RGB frame:
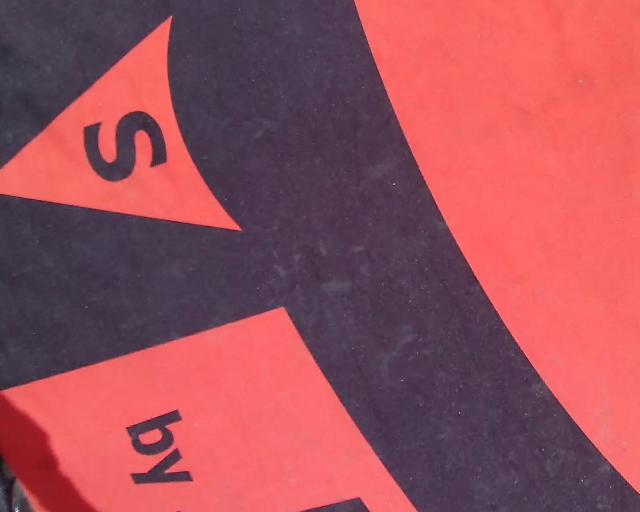
Thermal frame:
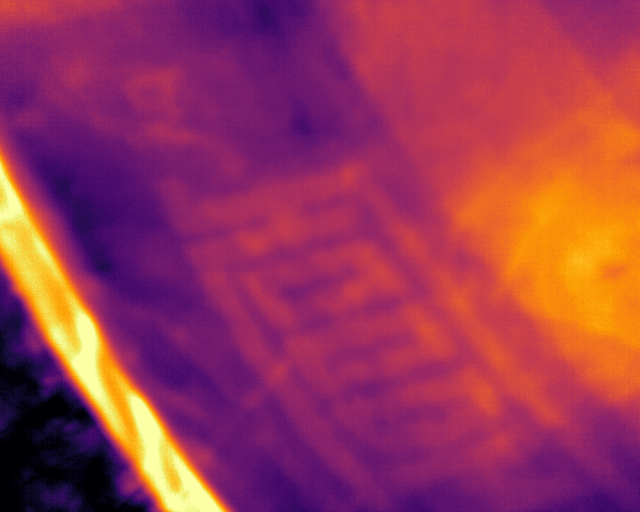
Captured: 2026-02-26 02:33:44
Pixels at or above 80 °C: 0 (fraction of frame: 0)